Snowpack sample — Buffalo Mountain, Silverthorne, Colorado, USA (2/22/26, 2:02 PM MST)
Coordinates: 39.622, -106.113
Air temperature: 33 °F
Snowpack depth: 63 cm
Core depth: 20 cm
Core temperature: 24.8 °F
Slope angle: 11°, slope face: 116°
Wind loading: low
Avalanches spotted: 0
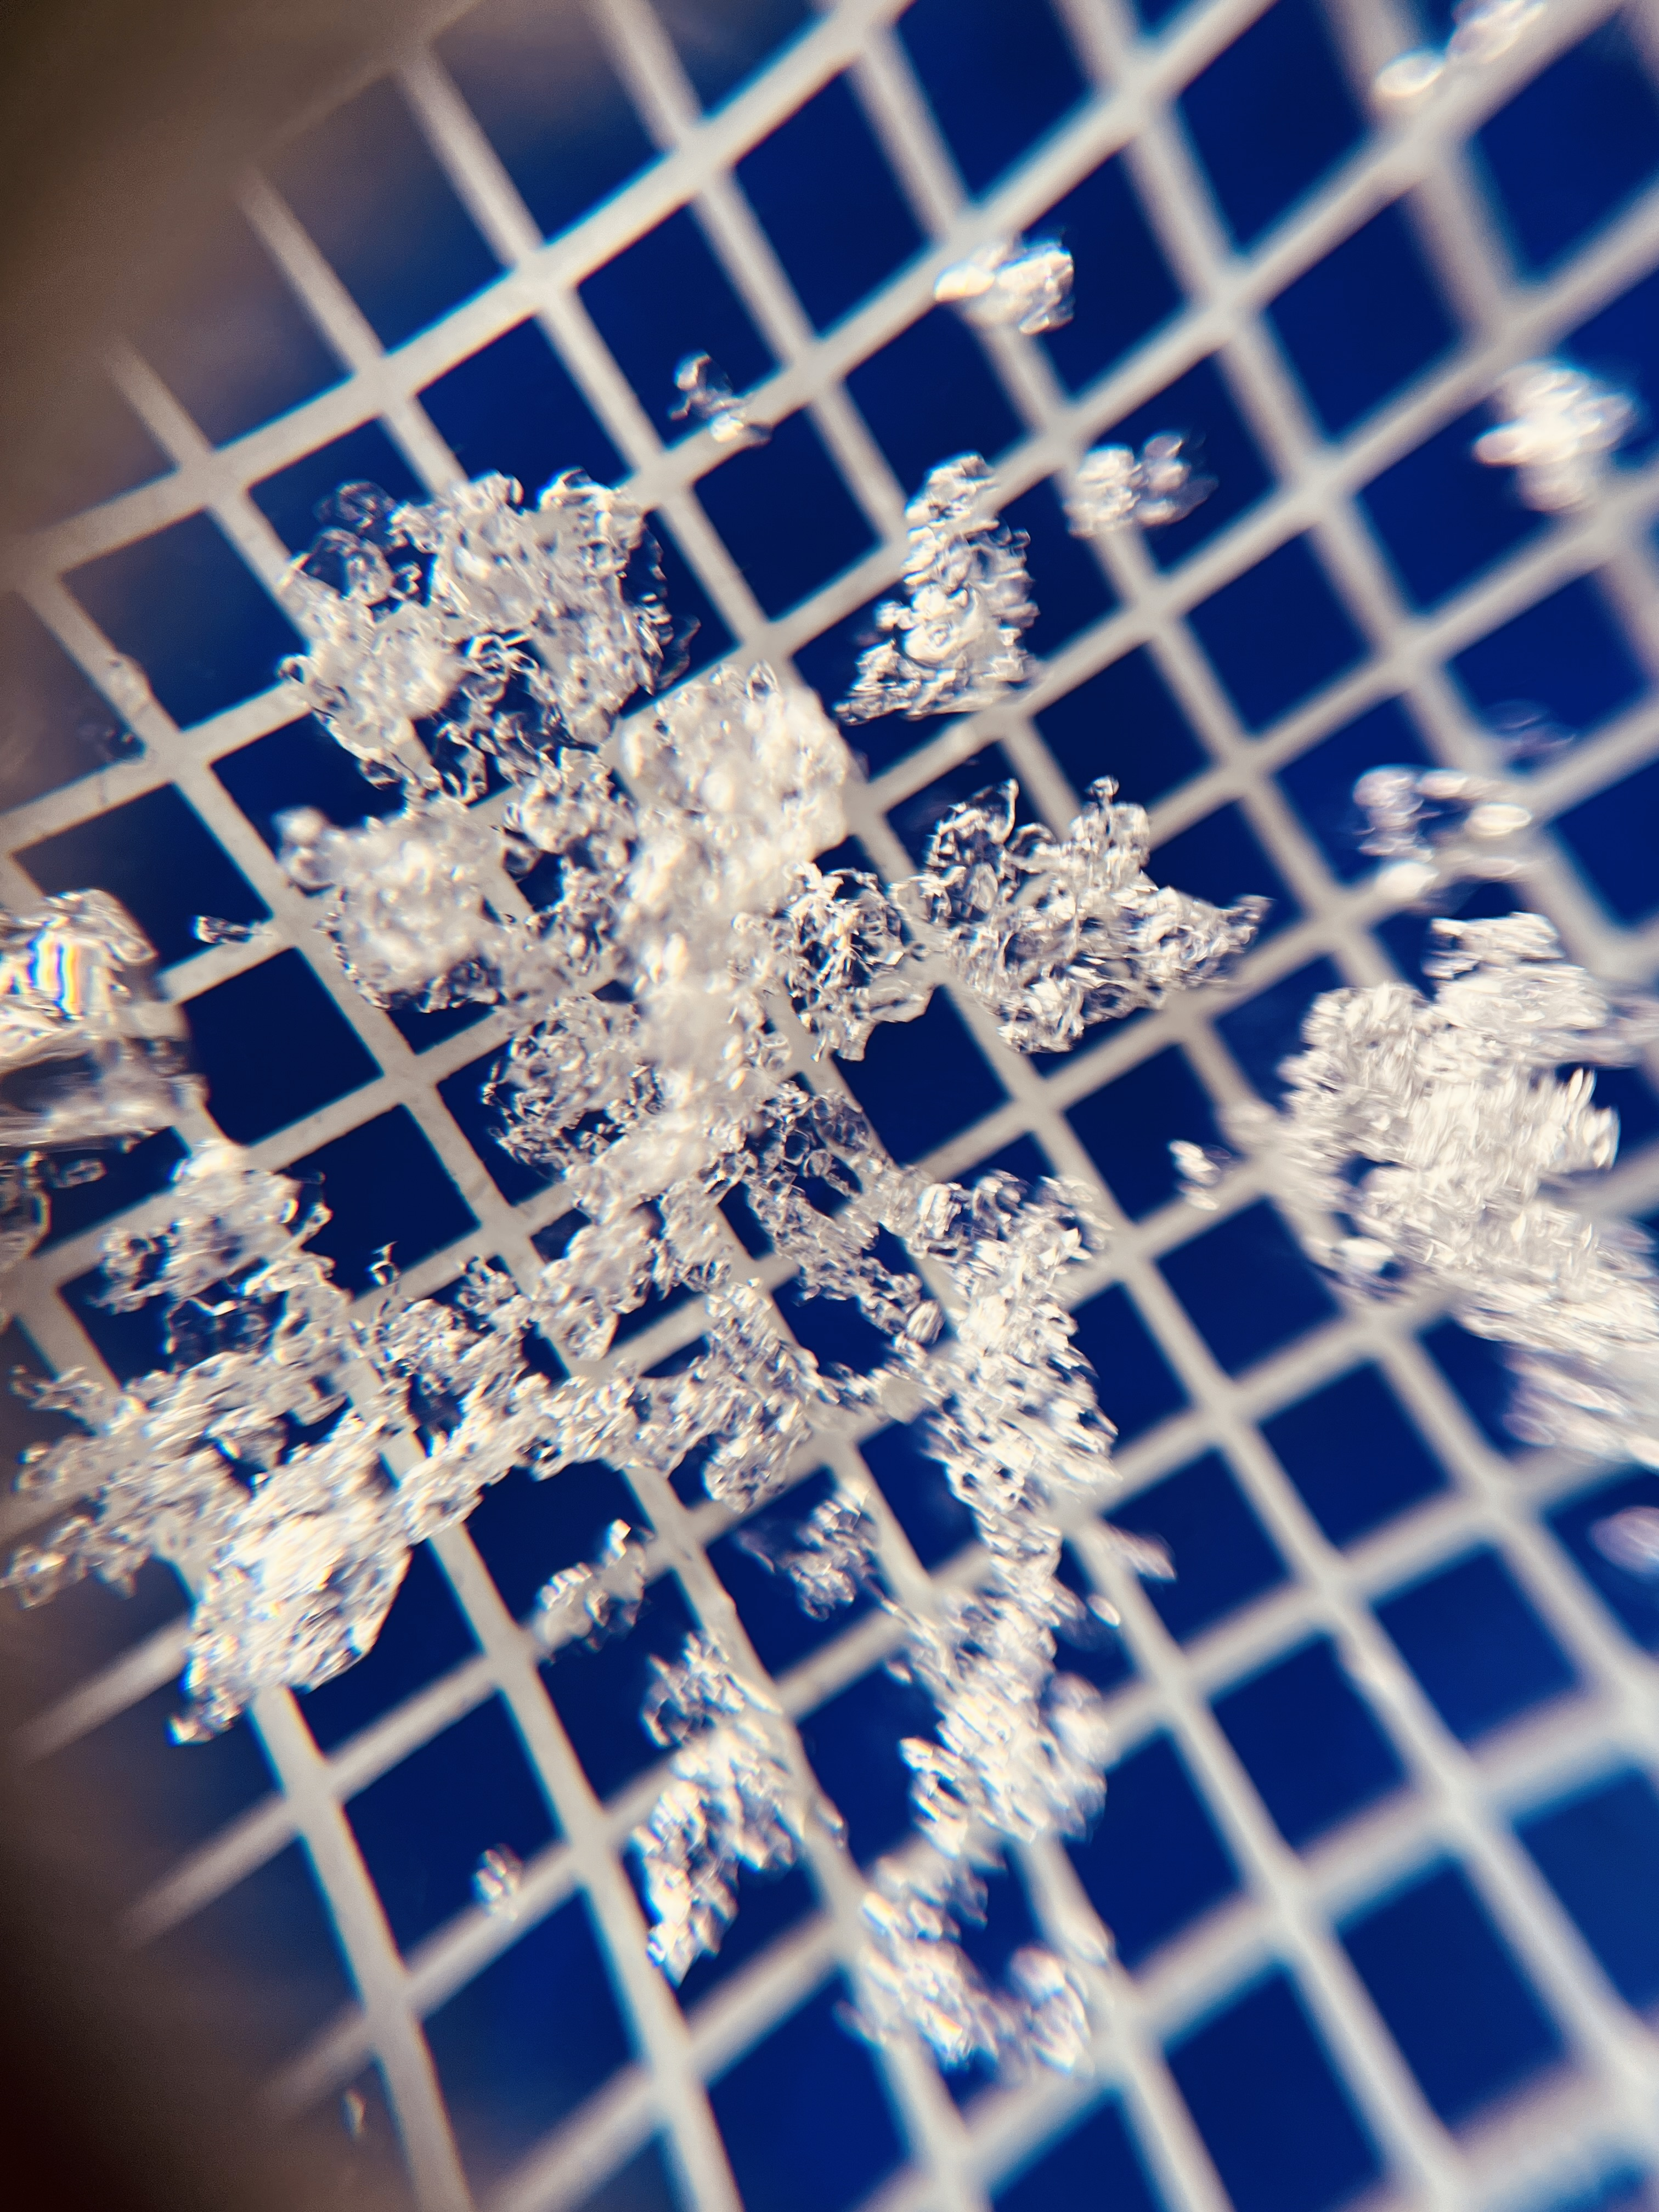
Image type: magnified_profile
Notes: In a firebreak similar to site 1, minimal wind loading with no spotted avalanches (not many faces in view though)